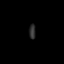
Tissue: lung
Cell type: Endothelial cells
Senescence score: 0.5437
Nuclear area (px): 96
Mean DAPI intensity: 44.771